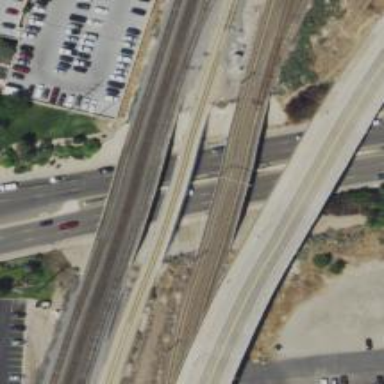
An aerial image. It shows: Bridge for light rail railway with electrified contact lines.